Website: macys
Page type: newsletter-management
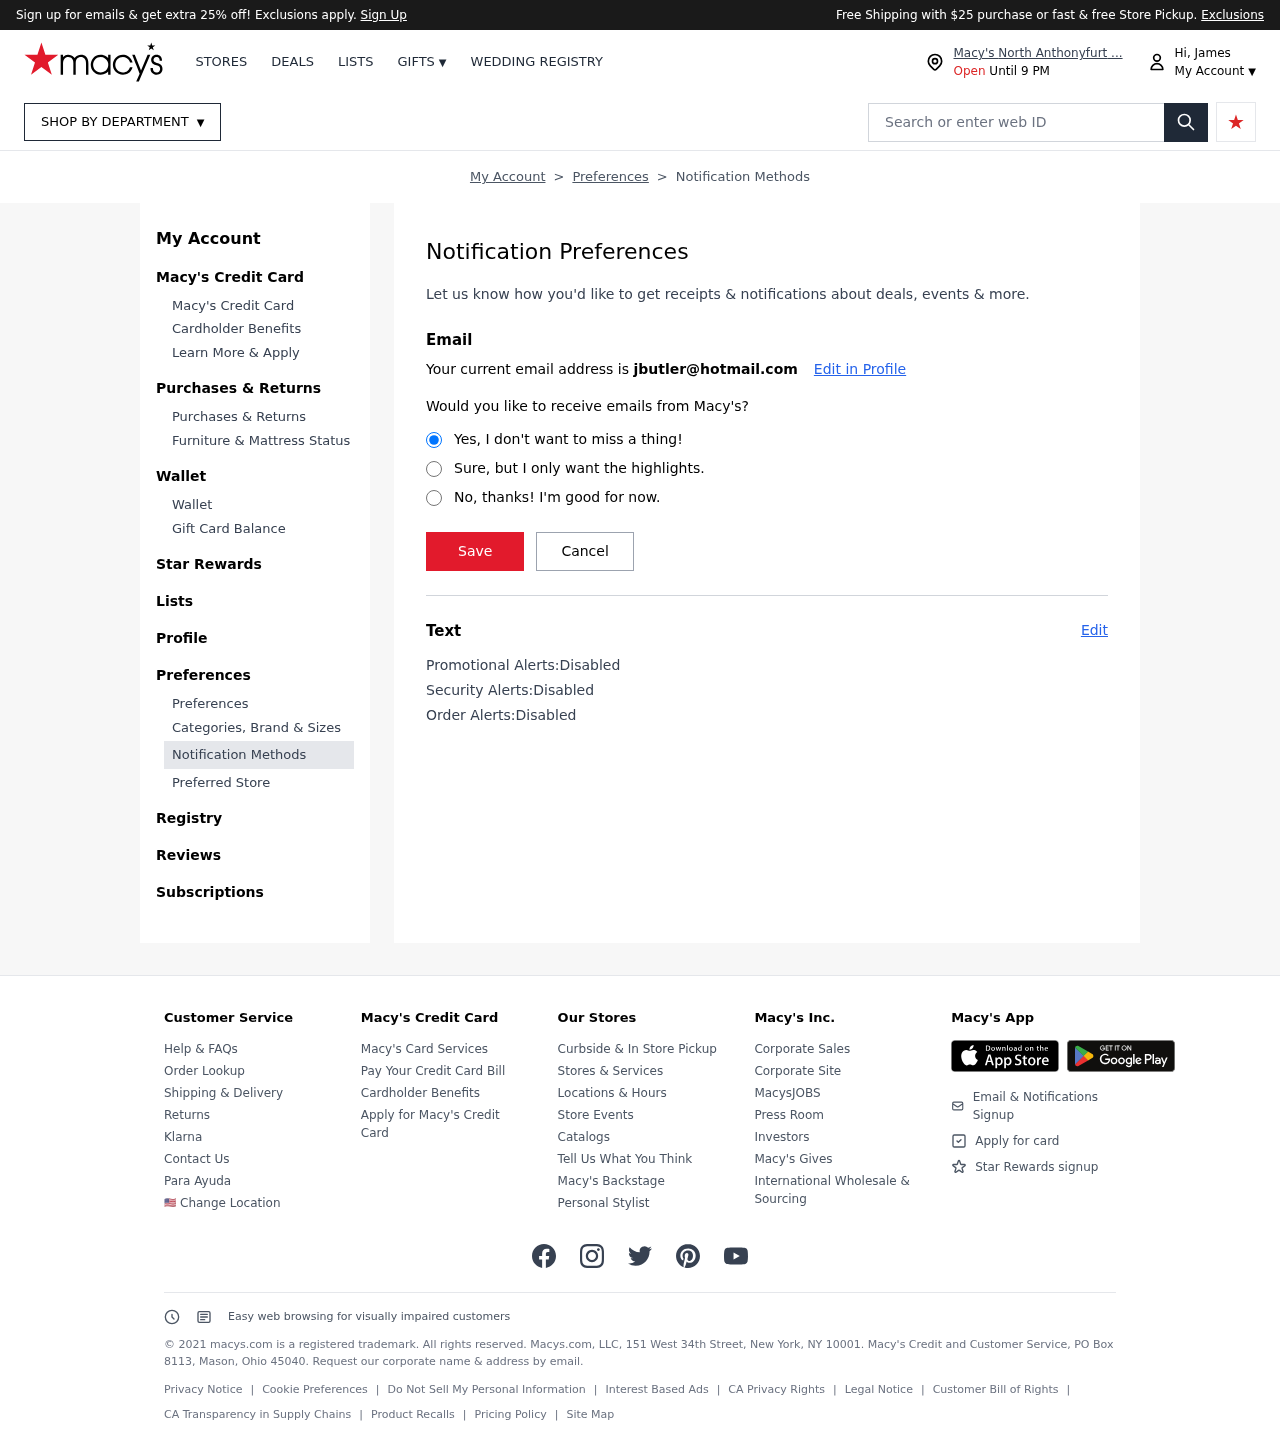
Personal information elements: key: PII_EMAIL
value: jbutler@hotmail.com
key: PII_FIRSTNAME
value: Hi, James
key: PII_LOCATION1_CITY
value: Macy's North Anthonyfurt ...
Search elements: key: HEADER_SEARCH
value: Search or enter web ID